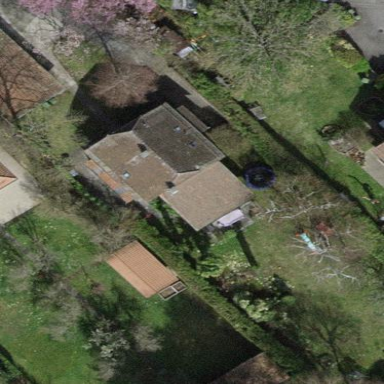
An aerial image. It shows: Garden surrounded by fence.